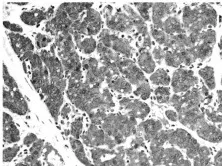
Histopathological evaluation of the paraganglioma. (B) Synaptophysin (immunohistochemical stain) confirmed neuroendocrine origin, compatible with paraganglioma (magnification, x400).
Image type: pathology (immunostaining)